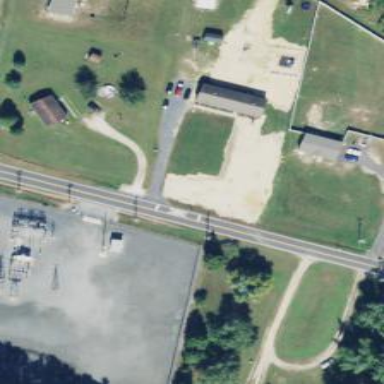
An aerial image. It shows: Power substation.